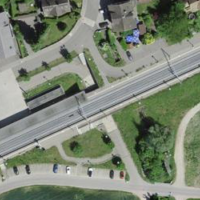
EUNIS habitat code: 57
Species observed at this site:
Geranium pyrenaicum
Centaurea scabiosa